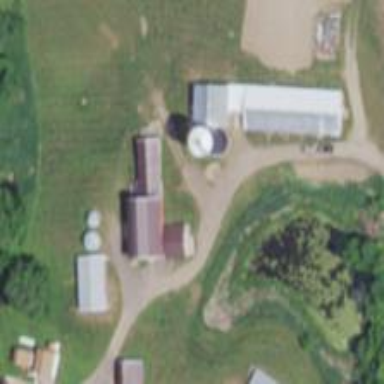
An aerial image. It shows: Silo.